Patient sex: M
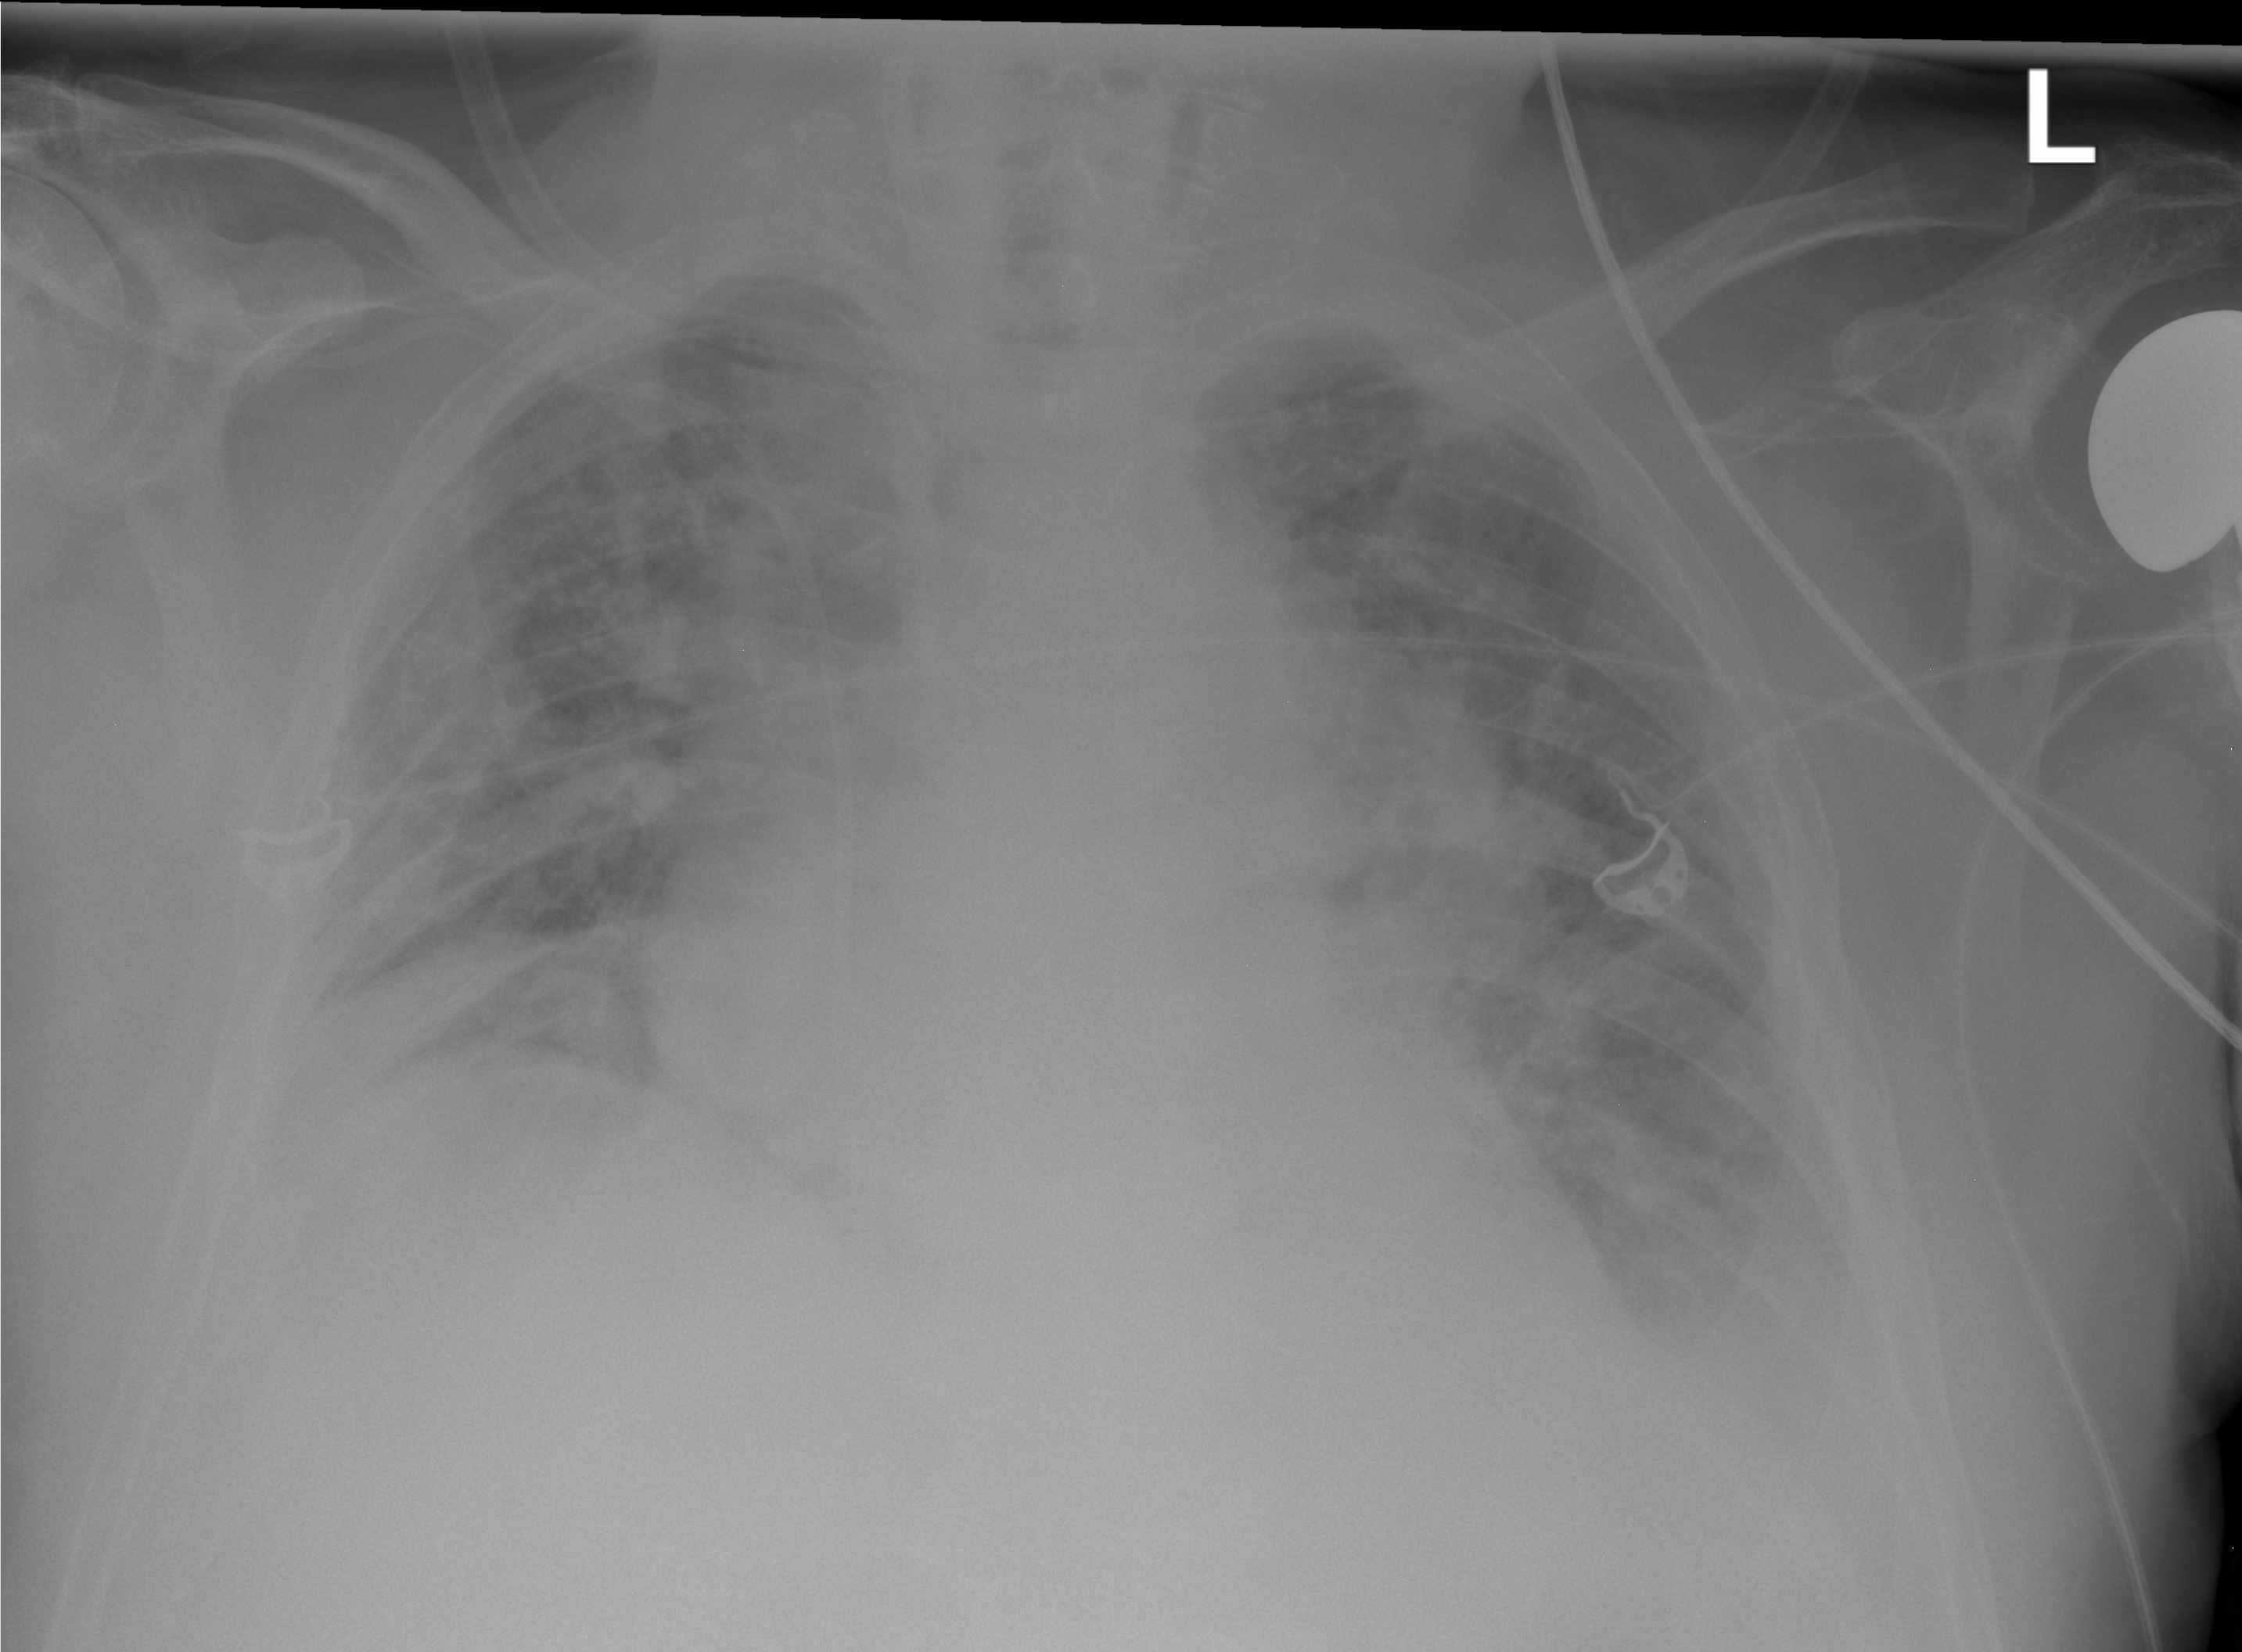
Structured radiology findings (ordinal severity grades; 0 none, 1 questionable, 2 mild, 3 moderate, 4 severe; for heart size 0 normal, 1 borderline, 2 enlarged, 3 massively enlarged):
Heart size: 2
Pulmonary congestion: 0
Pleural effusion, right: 2
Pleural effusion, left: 2
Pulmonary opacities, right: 3
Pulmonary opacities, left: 3
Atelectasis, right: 3
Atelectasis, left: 2